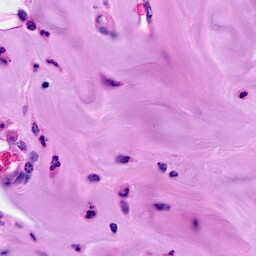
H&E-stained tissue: Breast